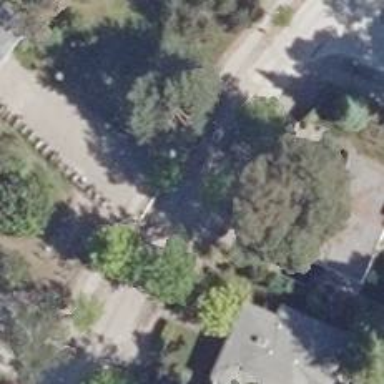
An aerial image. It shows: Residential road with concrete plates as the surface. There are sidewalks on both sides.